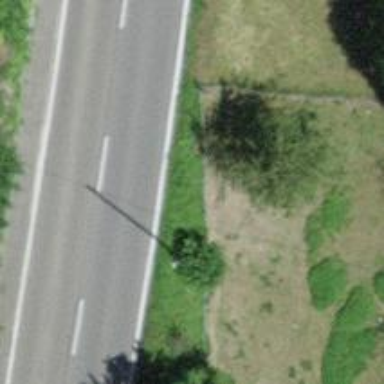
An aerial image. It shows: Power pole.